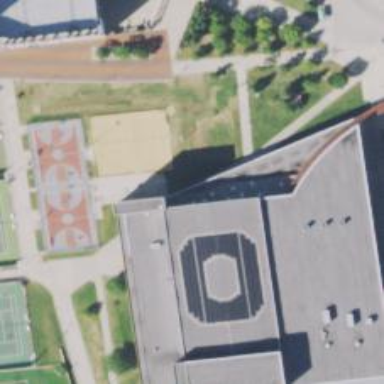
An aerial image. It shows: Sports center building.